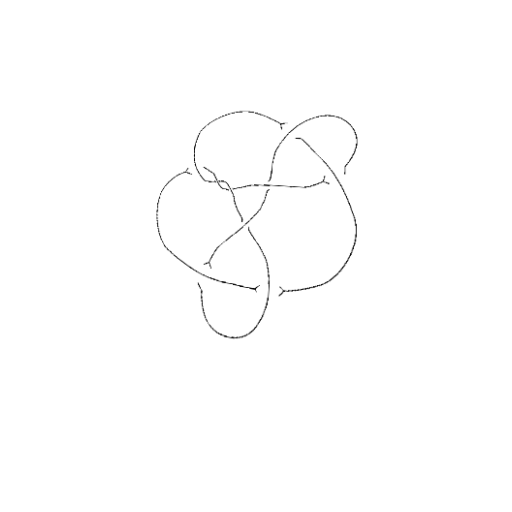
Crossing number: 9